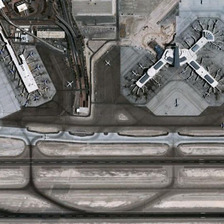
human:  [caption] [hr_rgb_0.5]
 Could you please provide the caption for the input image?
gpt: many planes are parked next to terminals in an airport .

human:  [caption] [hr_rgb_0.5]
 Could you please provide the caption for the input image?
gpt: it is gray parking apron, gray roads and gray planes .

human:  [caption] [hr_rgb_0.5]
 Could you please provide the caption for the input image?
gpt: this is a parking apron, roads and many planes .

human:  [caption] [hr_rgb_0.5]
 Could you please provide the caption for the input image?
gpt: many planes are parked next to terminals in an airport .

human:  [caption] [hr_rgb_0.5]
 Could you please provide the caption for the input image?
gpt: this is a parking apron, roads and many planes .